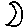
Label: moon